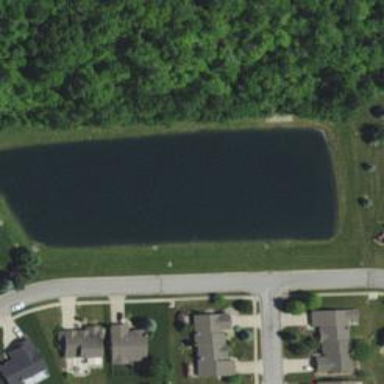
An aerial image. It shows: Pond with natural water.